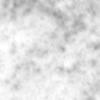
Label: no_change